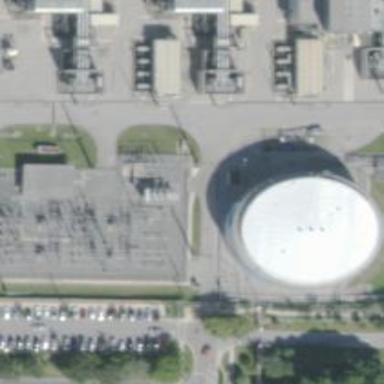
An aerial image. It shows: Storage tank building.